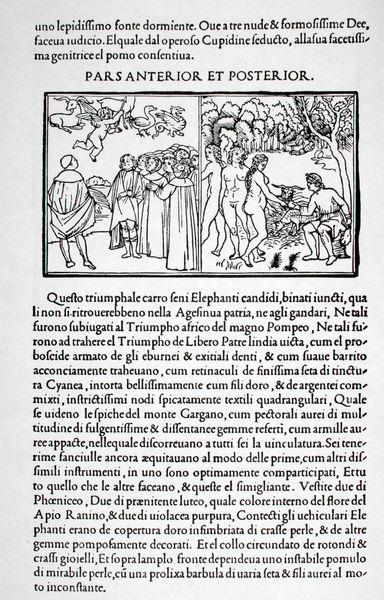
Titel: Hypnerotomachia Poliphili, Triumphus Primus - Pars Anterior et Posterior
Institution: (Seriendruck)
Schlagwörter: akt, baum, blätter, gott, gruppe, himmel, laub, mann, nackt, vogel, weiß, bäume, frauen, menschen, ausschnitt, frau, grau, hut, männer, paris, schwarz, zeichnung, hund, tiere, menge, versammlung, bibel, rahmen, bild, erde, natur, stamm, gewand, mantel, gewänder, wald, fliegen, engel, garten, putto, apfel, holzschnitt, schrift, papier, ente, gans, schwan, zwei, grafik, rand, figuren, crowd, men, people, religious, robes, white, women, black, dress, figures, girls, gray, group, old, seated, sitting, woman, detail, lesen, picture, print, two, nackte, adam, eva, paradies, schaf, antike, unbekleidet, buch, rechteck, religion, kontur, schönheit, druck, druckgraphik, schwarzweiss, stich, seite, illustration, text, konturen, überschrift, bürgertum, allegorie, mythologie, buchdruck, buchseite, pergament, angel, angels, apple, greek, man, naked, nude, roman, sky, tree, fabel, fabelwesen, priester, greif, girl, hill, chor, horizon, trees, mönche, message, gelehrter, forest, zeilen, drawing, paper, putten, black and white, animals, bird, dog, graphic, line, birds, french, story, szenen, ziege, abdruck, nachher, vorher, writing, drachen, letter, drache, wings, abbildung, gläubige, letters, armor, cherub, cupid, puti, putti, stump, leaves, trunk, rome, latein, vergleich, lateinisch, front, italian, art, back, board, urteil, italienisch, engraving, medieval, animal, erzählung, papyrus, steinbock, geteilt, book, buchmalerei, druckschrift, capricorn, goat, sheep, seriendruck, schriftsatz, dragon, script, basilisk, pflnazen, christian, bildfeld, parisurteil, folio, page, gutenberg, arrow, bow, comic, latin, adam eva, illumination, gekleidet, buchkunst, words, bookart, manuscript, dragons, bookar, illustrieren, kirchenlatein, parsanterior, posterior, reichtm, streifenbild, pars, bibe, iconography, shakespeare, phoenix, anterior, eve, zodiac, panel, textbook, schwand, news, tits, genitals, paradise, word, ducks, old book, illustrations, stencil, duck, book page, geese, paragraph, et, adam and eve, methology, cherubim, boks, novel, book text, ancient book, parsanterior et posterior, c, religion\, creation of the world, un, ancient world, latino, ganzs, antrerior, queflo, puto, huge tits, quefto, uno, bibel#latein, textpage, renascaiance, rschrift, paradis, blackk, cur, foco, treeswoods, fantacy